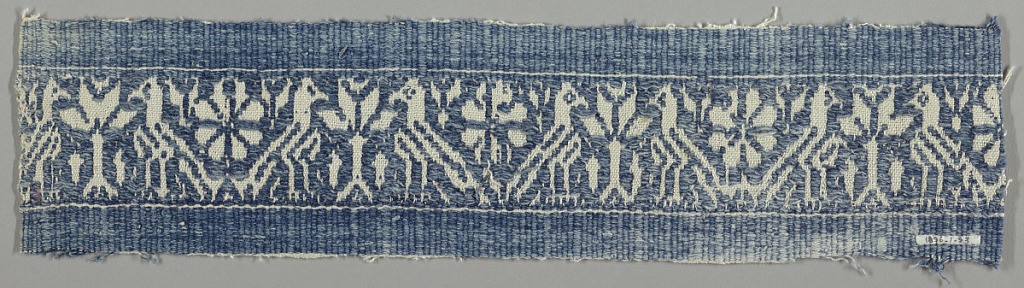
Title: Towel fragment
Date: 17th century
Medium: linen, cotton Technique: plain weave with supplementary weft
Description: Supplementary blue weft floating alternatively face to face forming a design of confronted birds flanking a tree.